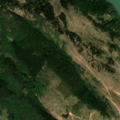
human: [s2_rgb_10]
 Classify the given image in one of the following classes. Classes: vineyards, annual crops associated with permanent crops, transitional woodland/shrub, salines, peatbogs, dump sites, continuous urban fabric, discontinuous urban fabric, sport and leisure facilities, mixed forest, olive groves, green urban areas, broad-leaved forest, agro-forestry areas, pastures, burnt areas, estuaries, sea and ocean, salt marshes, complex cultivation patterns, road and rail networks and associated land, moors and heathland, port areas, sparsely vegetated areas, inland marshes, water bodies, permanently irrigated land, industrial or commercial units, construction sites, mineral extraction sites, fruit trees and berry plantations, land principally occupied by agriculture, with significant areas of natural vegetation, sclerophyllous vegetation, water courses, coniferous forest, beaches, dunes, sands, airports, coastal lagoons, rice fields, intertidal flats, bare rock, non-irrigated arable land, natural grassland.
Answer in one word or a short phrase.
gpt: broad-leaved forest, mixed forest, natural grassland, transitional woodland/shrub, water courses